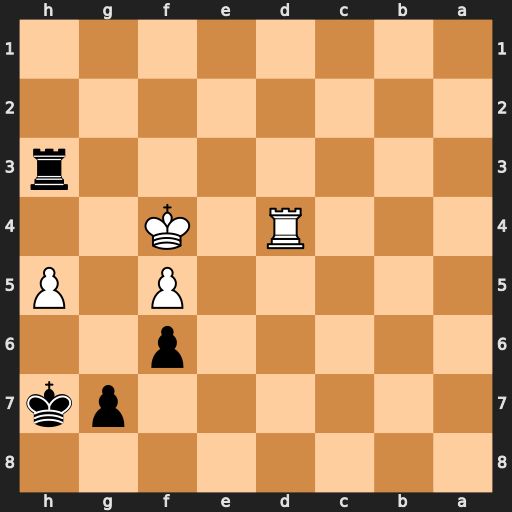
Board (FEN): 8/6pk/5p2/5P1P/3R1K2/7r/8/8
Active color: b
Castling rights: -
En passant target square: -
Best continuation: Rh4+ Ke3 Rxd4 Kxd4 Kh6